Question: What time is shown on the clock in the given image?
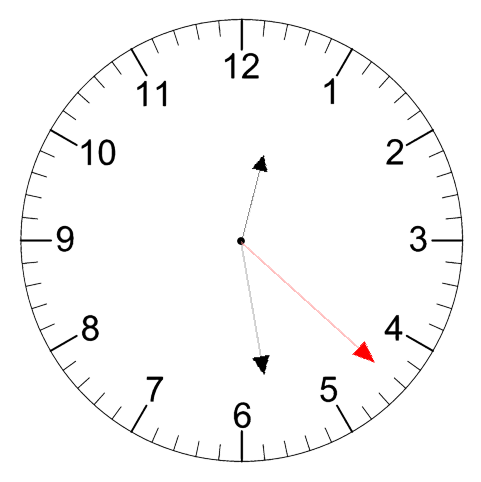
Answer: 12:28:22